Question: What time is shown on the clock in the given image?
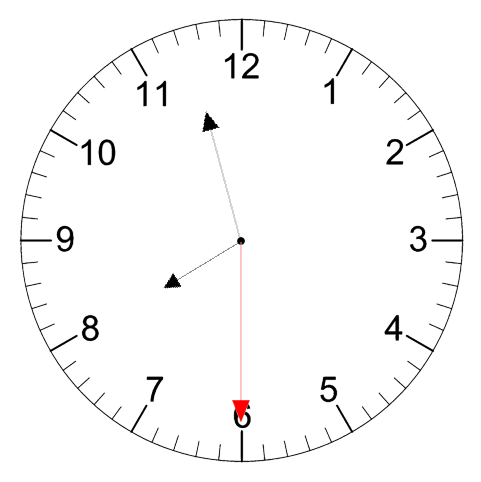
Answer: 07:57:30